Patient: sex M, age 62
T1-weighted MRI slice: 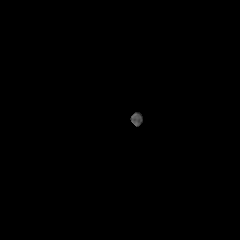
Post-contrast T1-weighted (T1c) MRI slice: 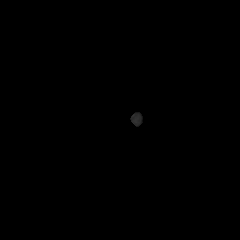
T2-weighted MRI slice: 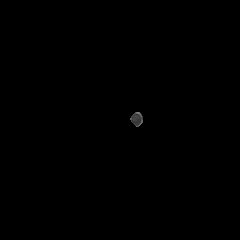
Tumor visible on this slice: no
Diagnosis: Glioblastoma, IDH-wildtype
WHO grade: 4